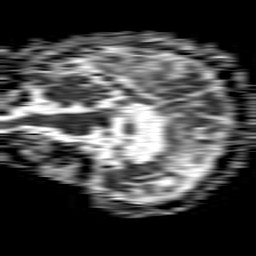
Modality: ADC
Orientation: sagittal
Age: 75
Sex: female
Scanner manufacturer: philips
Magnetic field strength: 1.5 T
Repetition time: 4.6 s
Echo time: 0.08631 s